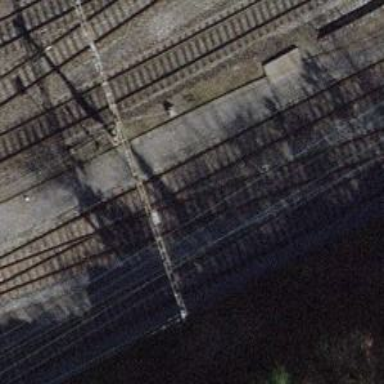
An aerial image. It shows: Catenary mast for power lines.